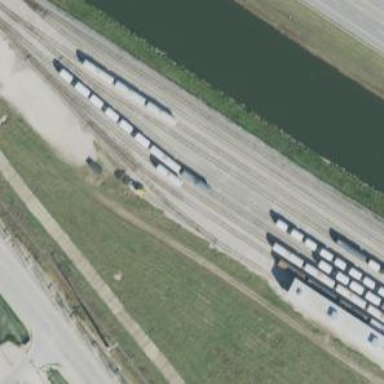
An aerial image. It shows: Railway yard in service.